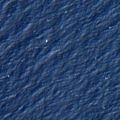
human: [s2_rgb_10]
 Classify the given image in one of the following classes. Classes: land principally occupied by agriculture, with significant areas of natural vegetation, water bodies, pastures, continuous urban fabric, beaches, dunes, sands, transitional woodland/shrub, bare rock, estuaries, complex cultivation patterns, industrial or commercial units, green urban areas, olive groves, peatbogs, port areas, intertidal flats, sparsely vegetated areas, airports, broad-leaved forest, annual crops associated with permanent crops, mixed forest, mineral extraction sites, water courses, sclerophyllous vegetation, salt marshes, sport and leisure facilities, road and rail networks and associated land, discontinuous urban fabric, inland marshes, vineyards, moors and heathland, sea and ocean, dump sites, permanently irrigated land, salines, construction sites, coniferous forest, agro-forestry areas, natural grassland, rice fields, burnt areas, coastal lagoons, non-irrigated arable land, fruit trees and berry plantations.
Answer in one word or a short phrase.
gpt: sea and ocean